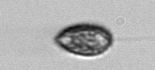
Label: Pseudochattonella_farcimen